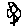
Label: flower